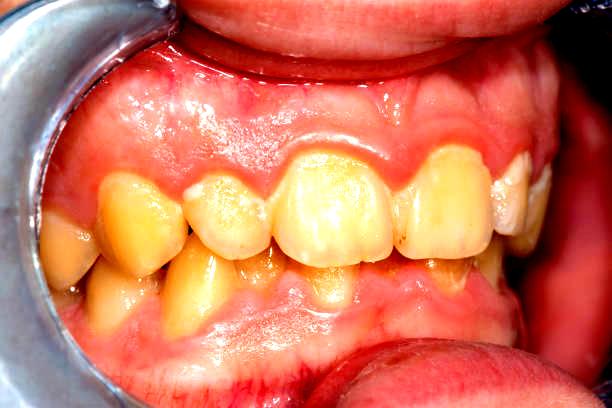
Condition: Calculus